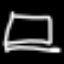
Label: square